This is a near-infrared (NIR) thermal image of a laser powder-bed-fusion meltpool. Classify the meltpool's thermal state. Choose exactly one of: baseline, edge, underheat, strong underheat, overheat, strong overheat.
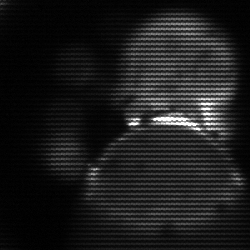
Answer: edge